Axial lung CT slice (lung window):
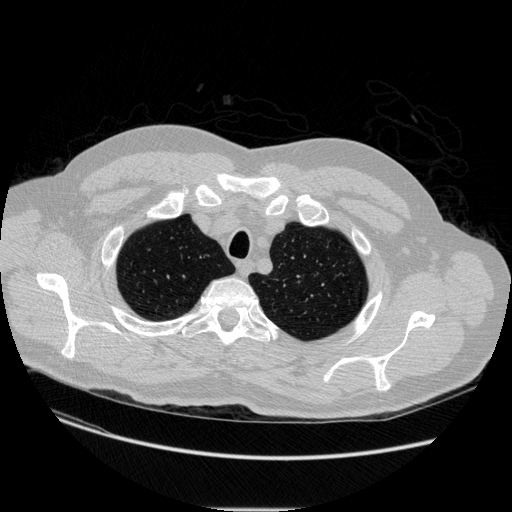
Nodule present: no